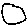
Label: circle